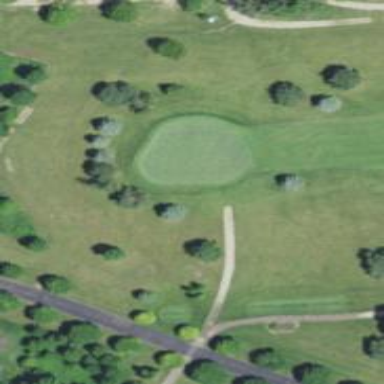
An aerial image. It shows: Golf hole.